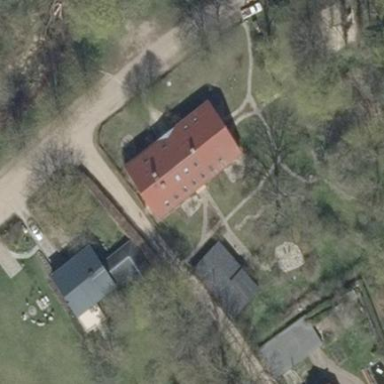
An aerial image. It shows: Farm building.